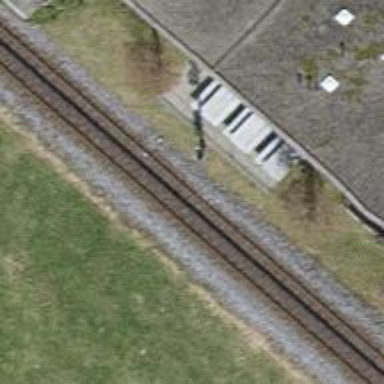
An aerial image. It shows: Railway signal.